Interaction volume radius: 10 \u00c5
Interaction volume height: 10 \u00c5
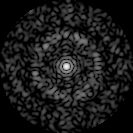
Disorder parameter: 0.8864